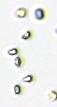
Label: Phaeocystis